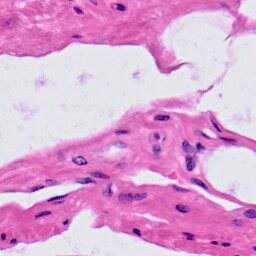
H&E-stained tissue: Prostate